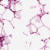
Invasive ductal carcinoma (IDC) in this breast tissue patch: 0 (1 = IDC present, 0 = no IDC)